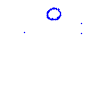
Particle: kaon